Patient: sex M, age 58
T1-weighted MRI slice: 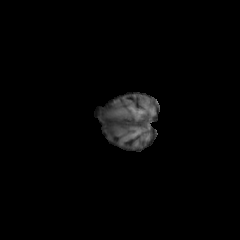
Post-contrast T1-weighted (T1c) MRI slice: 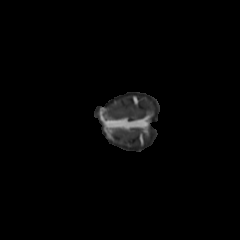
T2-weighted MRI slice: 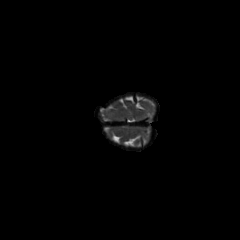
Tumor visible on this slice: no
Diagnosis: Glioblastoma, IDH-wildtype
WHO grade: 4